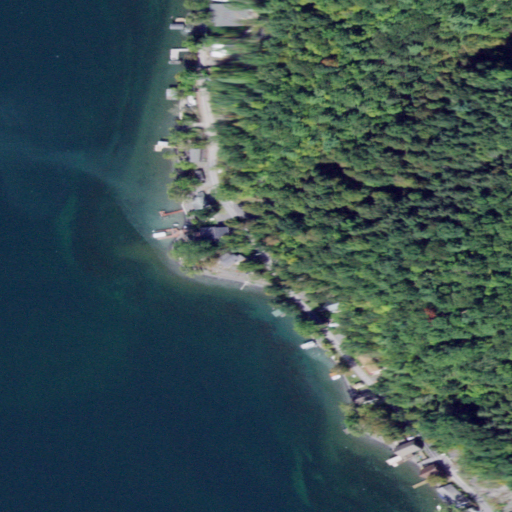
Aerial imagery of cape in New York named Franklin Point containing open water, deciduous forest, mixed forest, low intensity development, open development, evergreen forest, medium intensity development, and high intensity development